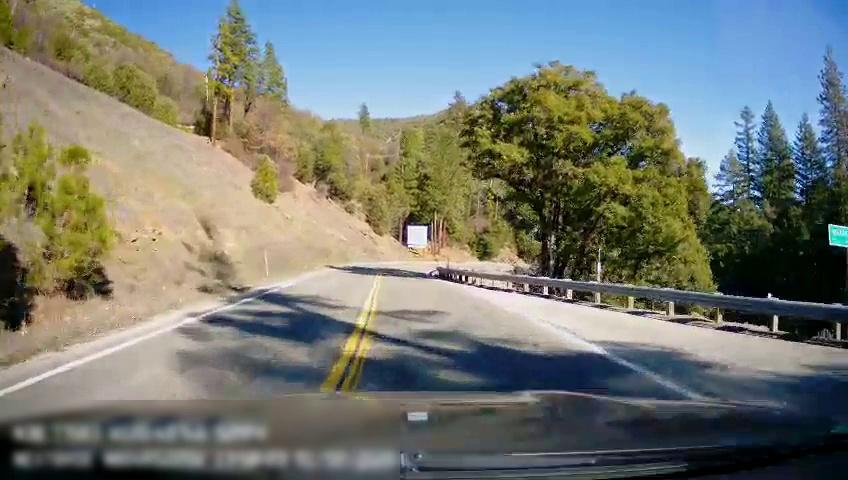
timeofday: Day
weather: Sunny
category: Drivable Space
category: Drivable Space
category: Lanes | Opposite Lane
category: Lanes | Current Lane
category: Lanes | Opposite Lane
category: Lanes | Current Lane
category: Traffic | Signs